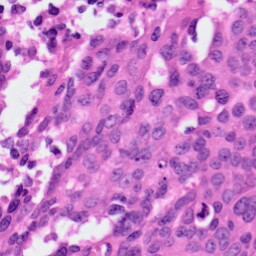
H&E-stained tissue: Ovarian